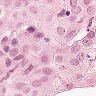
Metastatic tissue present: yes